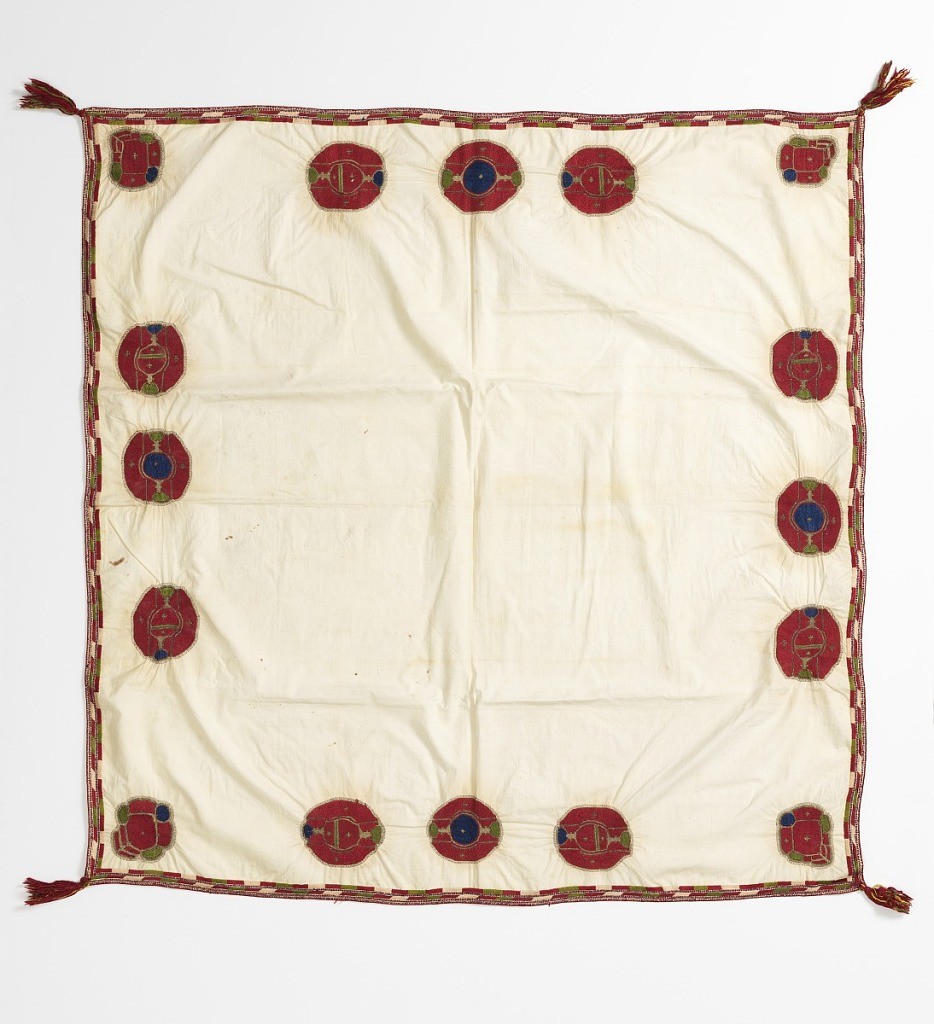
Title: Headcovering
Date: late 19th–early 20th century
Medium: silk and metallic thread on cotton Technique: embroidered on plain weave
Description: Firm white cotton cloth with large irregular medallions in dark rust with touches of blue and green; metallic thread around border. Narrow embroidered edge in same colors. Tassels on four corners.